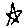
Label: star